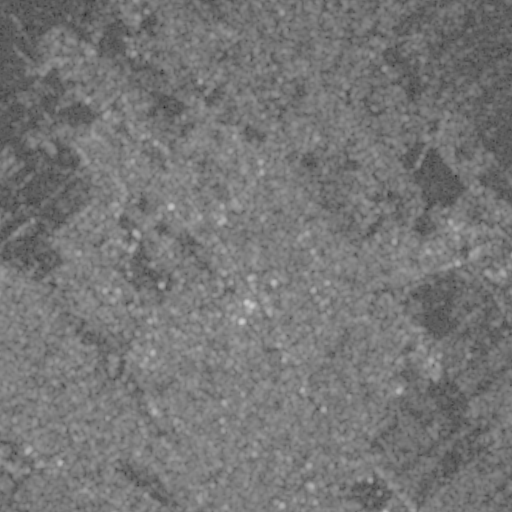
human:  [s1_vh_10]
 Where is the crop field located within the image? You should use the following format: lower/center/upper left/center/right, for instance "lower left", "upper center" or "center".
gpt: The crop field is located in the center left of the image.
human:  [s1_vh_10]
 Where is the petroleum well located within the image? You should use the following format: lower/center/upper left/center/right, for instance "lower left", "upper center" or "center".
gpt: The petroleum well is located in the upper right of the image.
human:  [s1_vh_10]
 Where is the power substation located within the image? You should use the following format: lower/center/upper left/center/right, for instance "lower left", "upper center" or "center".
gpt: The power substation is located in the center left of the image.
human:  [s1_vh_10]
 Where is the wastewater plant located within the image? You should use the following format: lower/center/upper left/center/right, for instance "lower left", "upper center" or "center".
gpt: The wastewater plant is located in the upper left of the image.
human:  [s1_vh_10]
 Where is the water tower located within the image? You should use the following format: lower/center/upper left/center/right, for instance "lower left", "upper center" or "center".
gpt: The water tower is located in the center right of the image.
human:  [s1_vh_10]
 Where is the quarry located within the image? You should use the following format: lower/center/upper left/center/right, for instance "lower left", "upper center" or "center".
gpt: There is no quarry in the image.

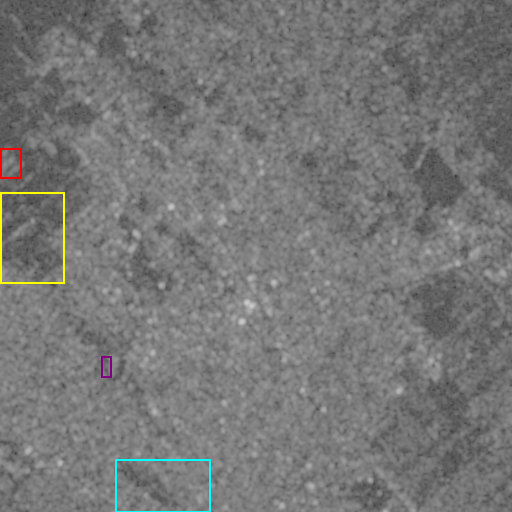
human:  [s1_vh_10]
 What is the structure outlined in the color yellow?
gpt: The structure outlined in yellow is a crop field.
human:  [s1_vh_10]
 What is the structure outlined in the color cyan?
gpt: The structure outlined in cyan is a park.
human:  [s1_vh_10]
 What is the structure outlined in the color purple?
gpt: The structure outlined in purple is a parking lot.
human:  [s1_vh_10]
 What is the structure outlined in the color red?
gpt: The structure outlined in red is a wastewater plant.
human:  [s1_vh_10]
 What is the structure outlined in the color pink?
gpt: There is no pink outline.